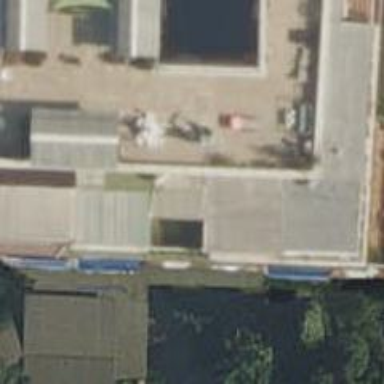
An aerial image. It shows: Fitness center located in leisure land.